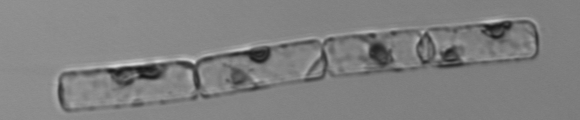
Label: Guinardia_delicatula